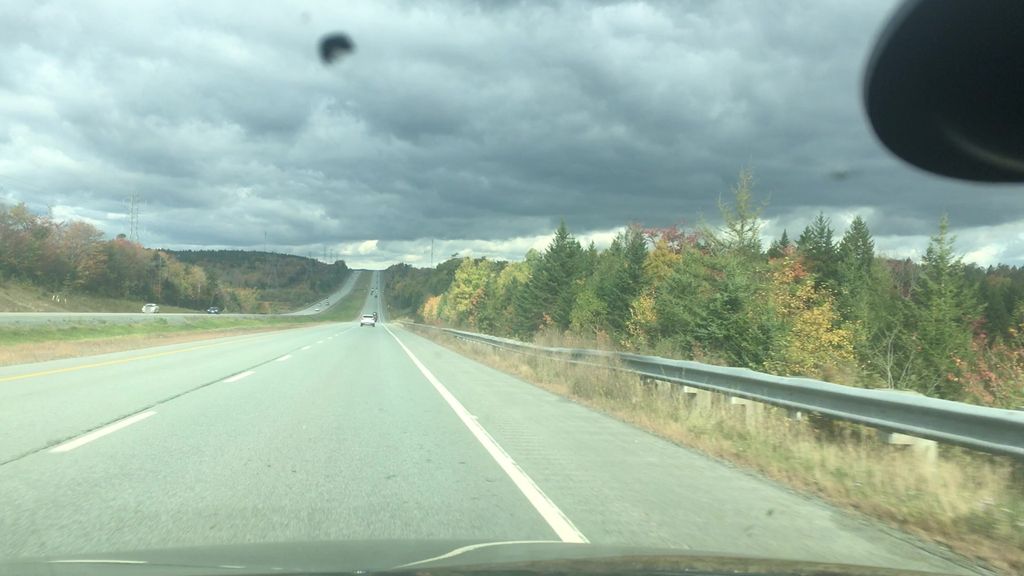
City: halifax